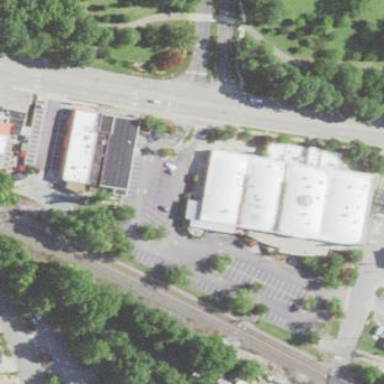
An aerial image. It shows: Commercial mall building.